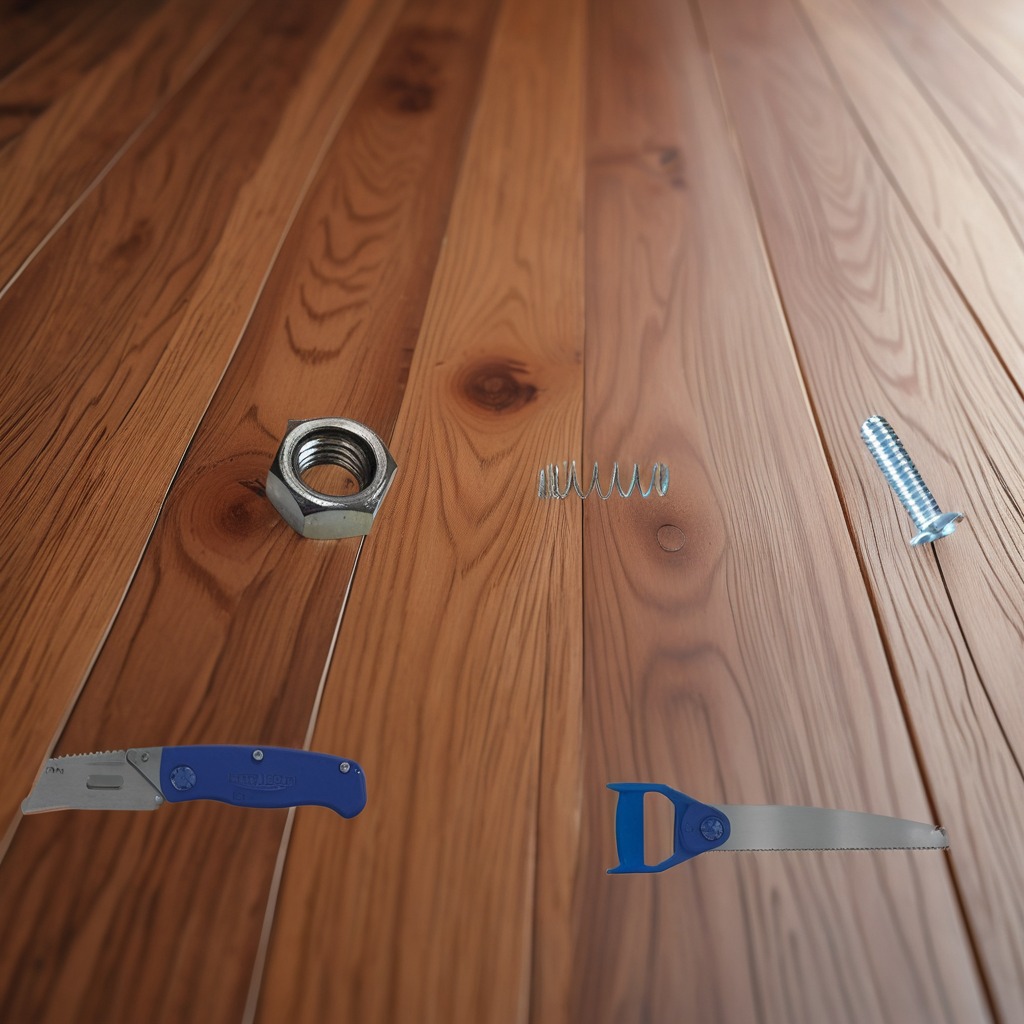
A utility knife, a metal machine screw, a coiled metal spring, a handheld metal saw, and a metal nut are lying on the wooden table.